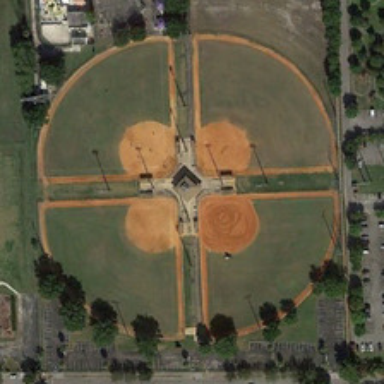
The baseball field is evenly divided into four parts .